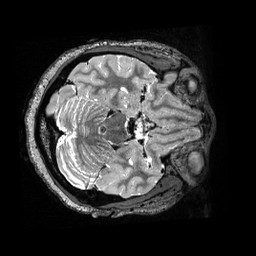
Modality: T2w
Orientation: axial
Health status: healthy
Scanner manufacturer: siemens
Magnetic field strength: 3 T
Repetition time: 3.2 s
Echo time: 0.565 s